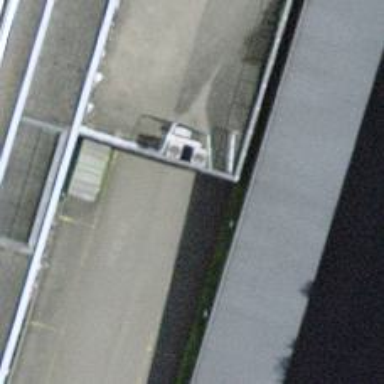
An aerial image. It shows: Parking entrance.